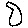
Label: moon